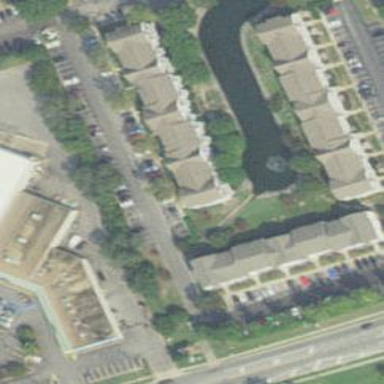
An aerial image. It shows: Image showing building with apartments.